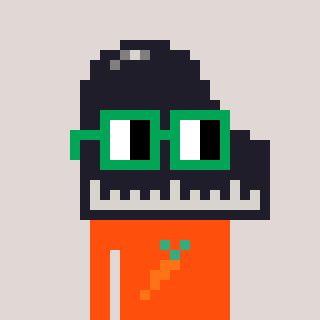
a pixel art character with square green glasses, a piano-shaped head and a orange-colored body on a warm background